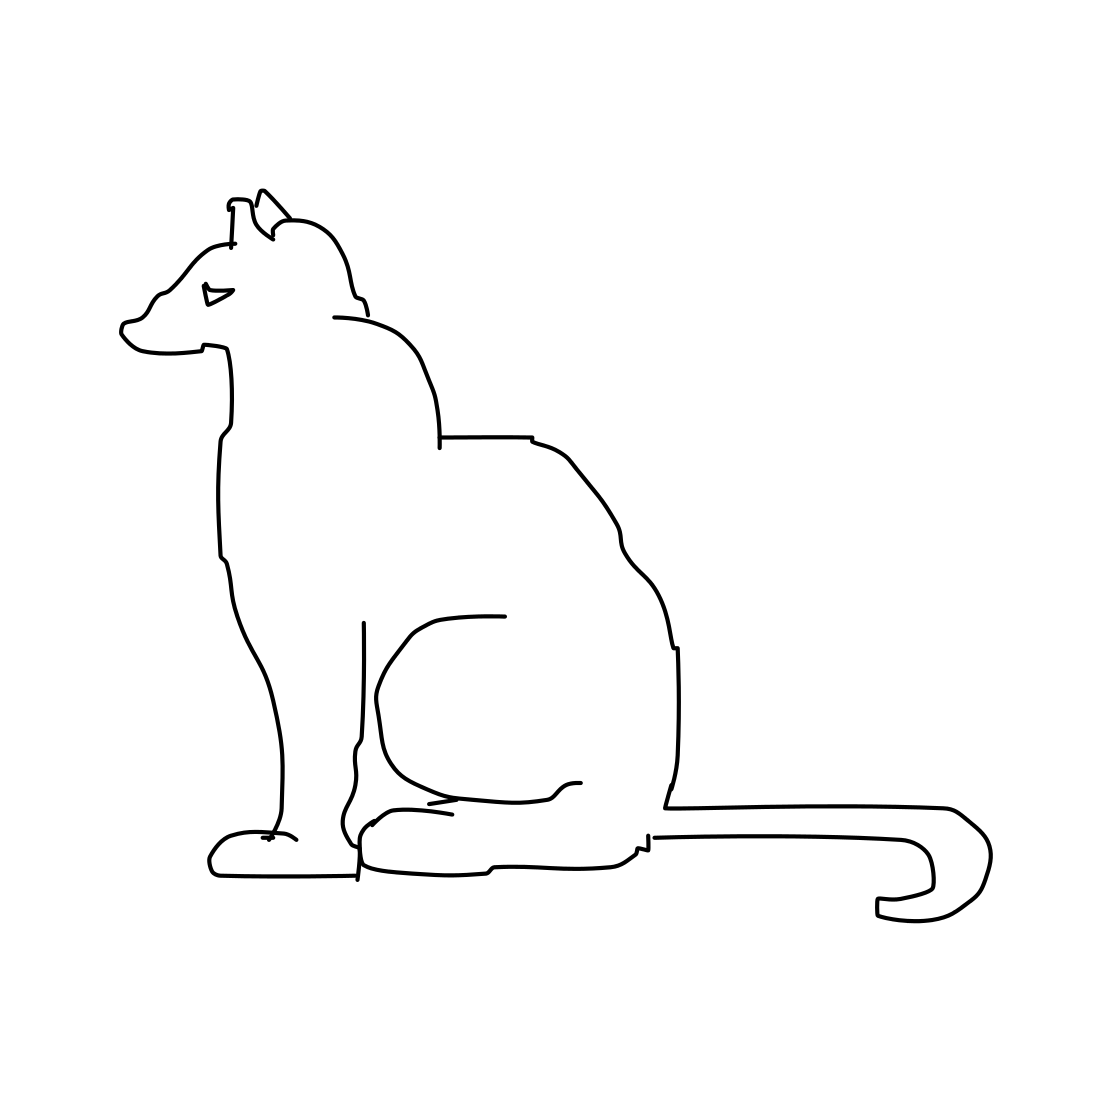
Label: cat